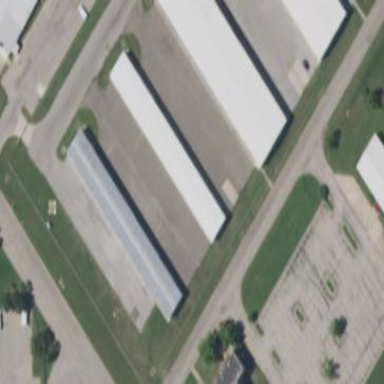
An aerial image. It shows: Building that is hangar at the airport.